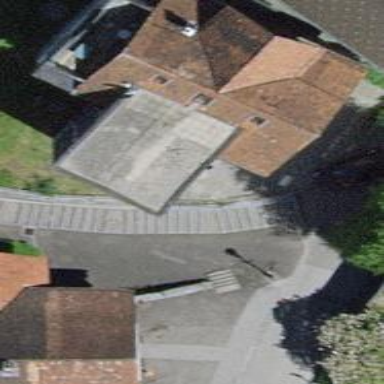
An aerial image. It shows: Set of steps on the road.